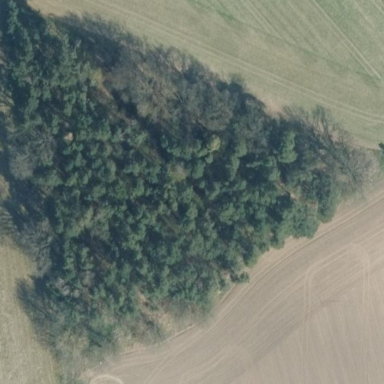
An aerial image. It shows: Forest area.